Question: I have a control group of buttons that looks like this:
'''
<div data-role="fieldcontain">
<label>Ahead</label>
<div data-role="controlgroup" data-type="horizontal">
<a href="#" data-role="button">Hour</a>
<a href="#" data-role="button">Day</a>
<a href="#" data-role="button">Week</a>
<a href="#" data-role="button">Month</a>
</div>
</div>
'''
I'd like for the label to look like the rest of the labels in my form. As you can see, the label is not inline with the control group as it is with other controls:

How do I wrap a control group in a field container and have the label appear inline? Is it possible? I didn't see any examples of this on the jqmobile site.
The entire markup for the form is:
'''
<div data-role="content">
<div data-role="fieldcontain">
<label for="select-native-1">Metric</label>
<select name="select-native-1" id="select-native-1">
<asp:Repeater ID="ui_metrics" ClientIDMode="Static" runat="server">
<ItemTemplate>
<option value='<%#DataBinder.Eval(Container.DataItem, "id")%>'><%#DataBinder.Eval(Container.DataItem, "friendly_name")%></option>
</ItemTemplate>
</asp:Repeater>
</select>
<div data-role="fieldcontain">
<label for="select-native-1">Interval</label>
<select name="select-native-1" id="select1">
<asp:Repeater ID="ui_interval" ClientIDMode="Static" runat="server">
<ItemTemplate>
<option value='<%#DataBinder.Eval(Container.DataItem, "id")%>'><%#DataBinder.Eval(Container.DataItem, "friendly_name")%></option>
</ItemTemplate>
</asp:Repeater>
</select>
</div>
<div data-role="fieldcontain">
<label for="datetime-4">Start Date</label>
<input type="datetime-local" name="datetime-4" id="datetime-4" value="" />
</div>
<div data-role="fieldcontain">
<label>Ahead</label>
<div data-role="controlgroup" data-type="horizontal">
<a href="#" data-role="button">Hour</a>
<a href="#" data-role="button">Day</a>
<a href="#" data-role="button">Week</a>
<a href="#" data-role="button">Month</a>
</div>
</div>
<div data-role="fieldcontain">
<div data-role="rangeslider">
<label for="range-7a">Index:</label>
<input type="range" name="range-7a" id="range-7a" min="0" max="100" value="0" />
<label for="range-7b">Index:</label>
<input type="range" name="range-7b" id="range-7b" min="0" max="100" value="100" />
</div>
</div>
</div>
</div>
'''
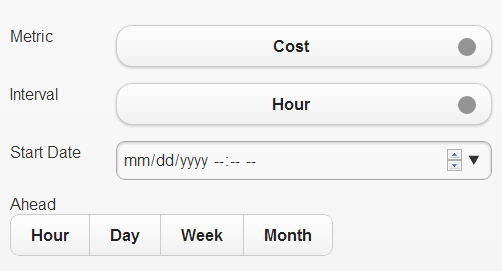
Answer: ## Solution
Working example: <URL>
### HTML:
'''
<div data-role="fieldcontain" id="custom-fieldcontain">
<label>Ahead</label>
<div data-role="controlgroup" data-type="horizontal">
<a href="#" data-role="button">Hour</a>
<a href="#" data-role="button">Day</a>
<a href="#" data-role="button">Week</a>
<a href="#" data-role="button">Month</a>
</div>
</div>
'''
### CSS:
'''
@media all and (min-width: 28em){
#custom-fieldcontain label {
width: 22% !important;
display: inline-block;
}
#custom-fieldcontain [data-role=controlgroup] {
width: 78% !important;
display: inline-block;
}
#custom-fieldcontain [data-role=controlgroup] .ui-controlgroup-controls {
width: 100% !important;
}
#custom-fieldcontain [data-role=controlgroup] .ui-controlgroup-controls a {
width: 24.5% !important;
}
}
'''
## Info
Working example was made using your HTML. Media queries are used directly from jQuery Mobile css file. Rest of CSS is a label fix / content fix.